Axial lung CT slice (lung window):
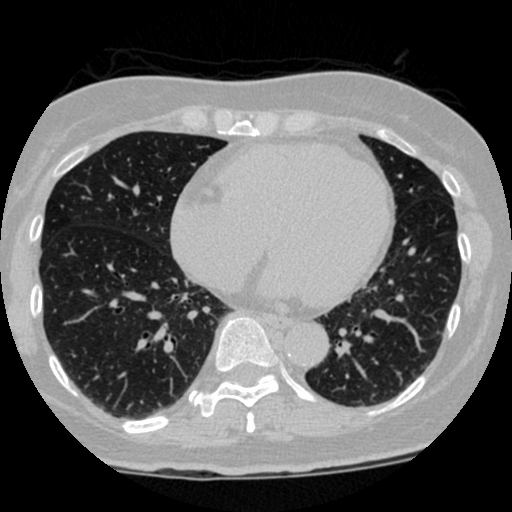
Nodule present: no